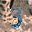
Label: 3